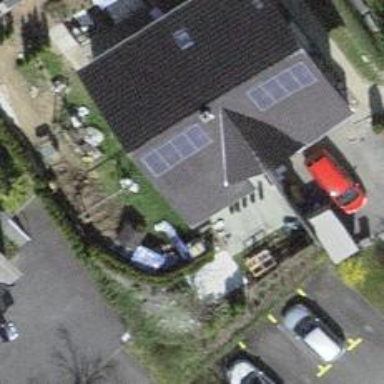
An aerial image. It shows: Solar power generator using photovoltaic method with solar photovoltaic panel types.